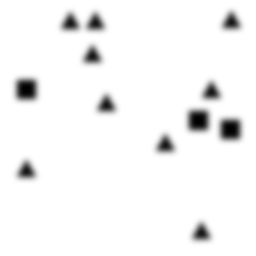
Squares: 3
Triangles: 9
Stars: 0
Total shapes: 12